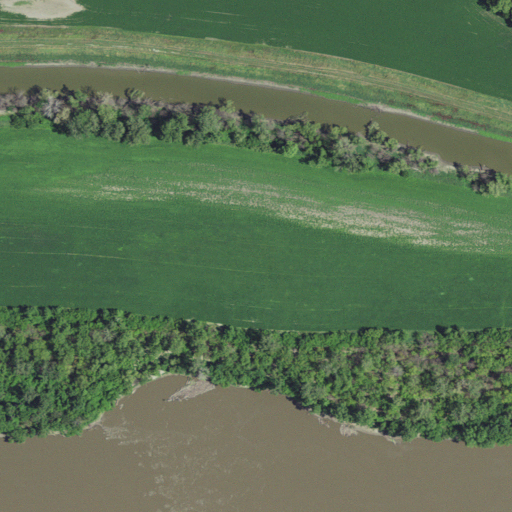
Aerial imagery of island in Missouri named Rabbit Island containing cultivated crops, woody wetlands, open water, pasture, and herbaceous wetlands